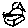
Label: car